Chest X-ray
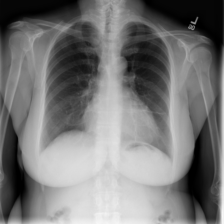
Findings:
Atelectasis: positive
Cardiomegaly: positive
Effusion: positive
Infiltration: negative
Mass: negative
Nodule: negative
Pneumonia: negative
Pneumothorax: negative
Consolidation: negative
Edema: negative
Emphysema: negative
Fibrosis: negative
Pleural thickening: positive
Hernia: negative